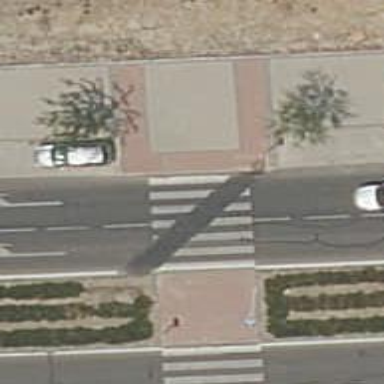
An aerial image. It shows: Zebra crossing on the road.